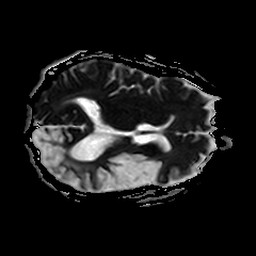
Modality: ADC
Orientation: axial
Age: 35
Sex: male
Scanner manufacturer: philips
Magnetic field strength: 3 T
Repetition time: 3.074 s
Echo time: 0.076 s